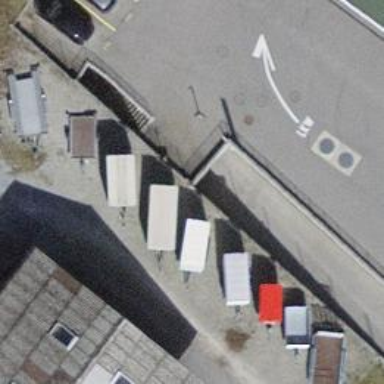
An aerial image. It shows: Recycling container in the area designated for recycling.